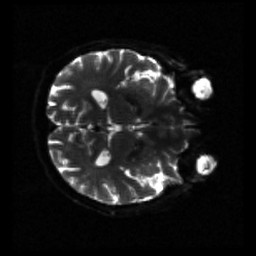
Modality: sbref
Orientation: axial
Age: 68
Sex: male
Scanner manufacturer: siemens
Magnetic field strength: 3 T
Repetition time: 3.23 s
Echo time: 0.0892 s